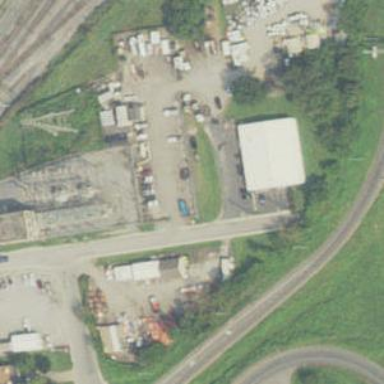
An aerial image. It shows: Power substation.